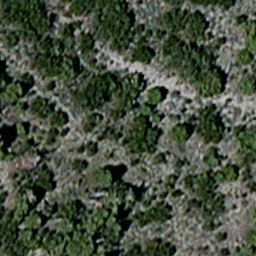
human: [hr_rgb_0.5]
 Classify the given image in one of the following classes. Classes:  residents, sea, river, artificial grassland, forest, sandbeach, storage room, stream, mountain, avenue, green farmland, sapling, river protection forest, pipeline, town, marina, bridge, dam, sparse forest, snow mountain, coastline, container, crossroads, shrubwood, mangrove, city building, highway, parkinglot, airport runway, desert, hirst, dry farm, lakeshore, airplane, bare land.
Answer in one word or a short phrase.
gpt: sparse forest